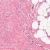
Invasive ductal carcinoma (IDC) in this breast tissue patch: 0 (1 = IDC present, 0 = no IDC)